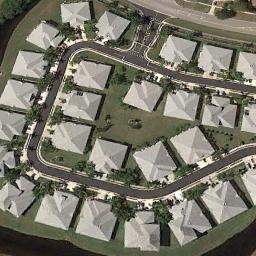
Label: residential